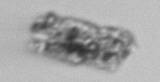
Label: fecal_pellet